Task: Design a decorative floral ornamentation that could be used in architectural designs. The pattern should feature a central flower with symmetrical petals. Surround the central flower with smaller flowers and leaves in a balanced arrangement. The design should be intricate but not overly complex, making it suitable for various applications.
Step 1837:
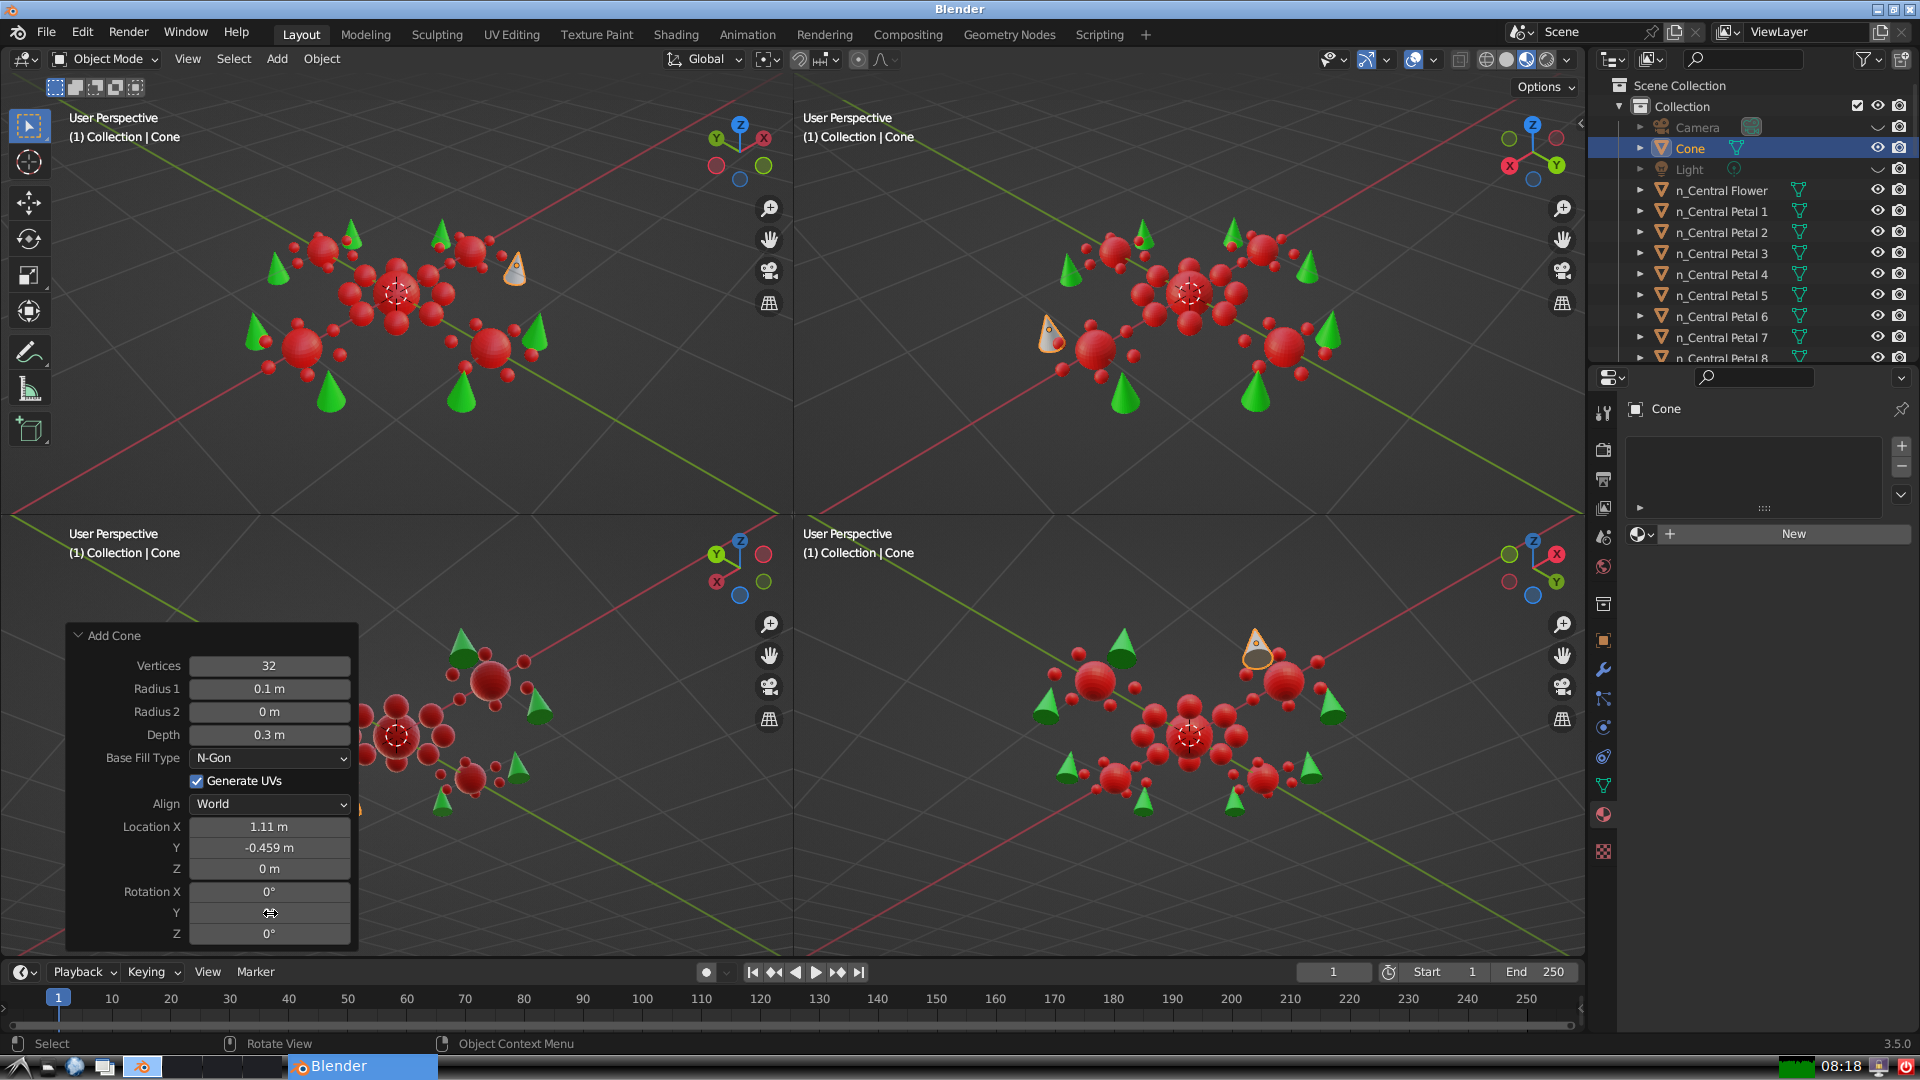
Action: {"mouse_move": [270, 933]}